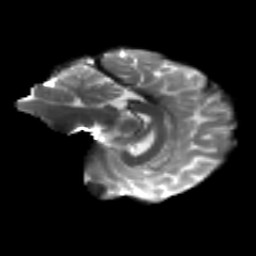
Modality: T2w
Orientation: sagittal
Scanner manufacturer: siemens
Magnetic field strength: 3 T
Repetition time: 4.16 s
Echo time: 0.0806 s